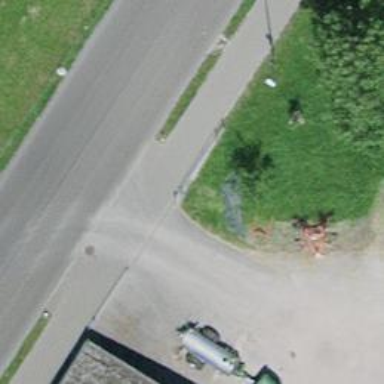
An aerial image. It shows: Sliding gate barrier.